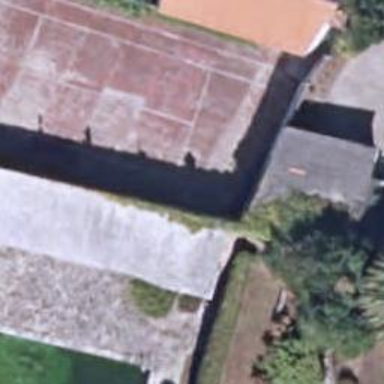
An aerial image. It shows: Tennis court on pitch.